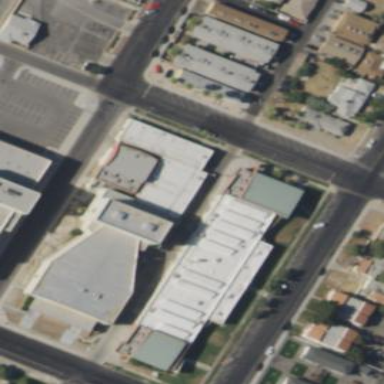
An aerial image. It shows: Building.